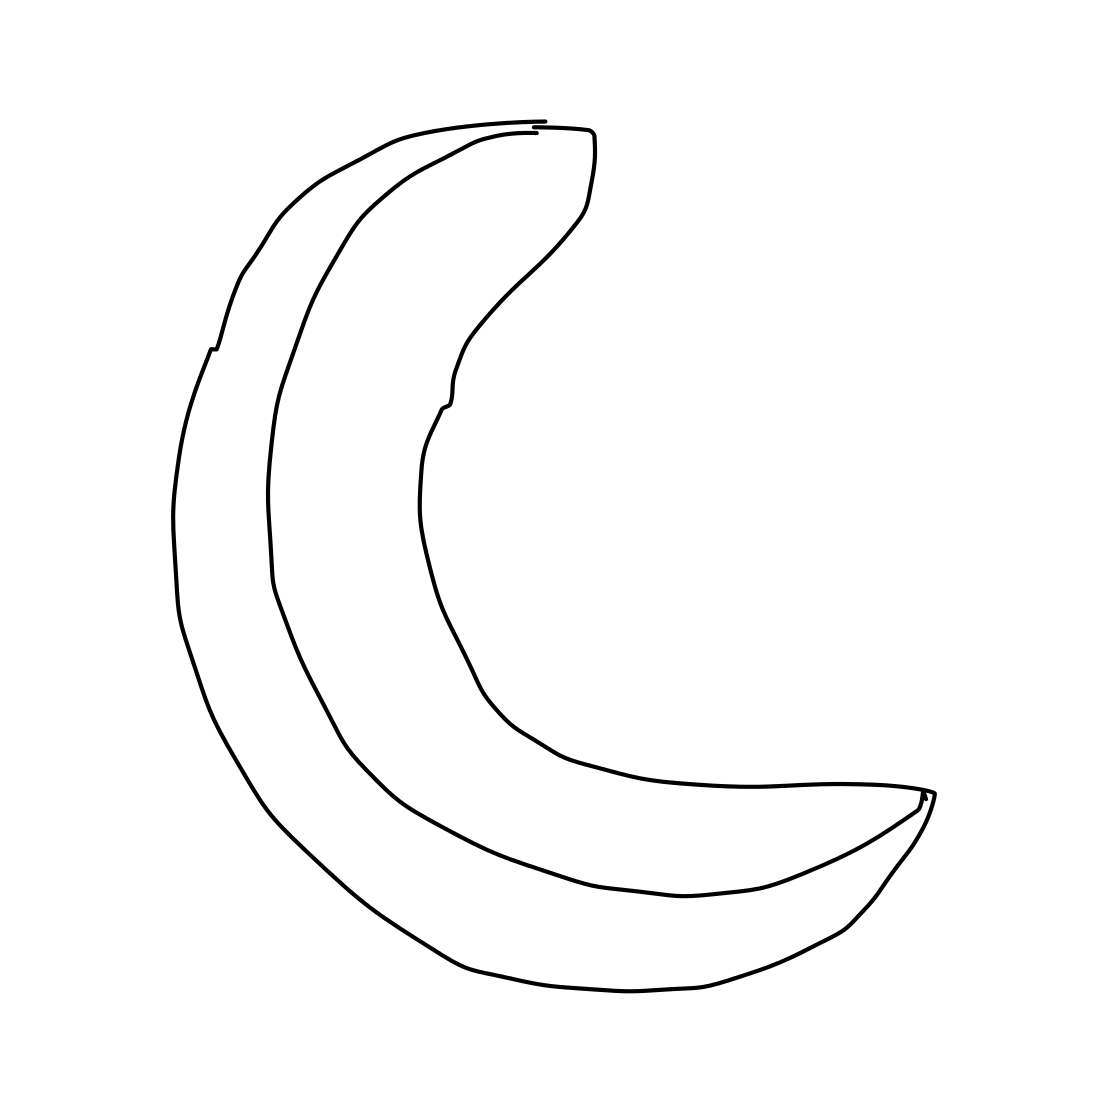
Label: banana